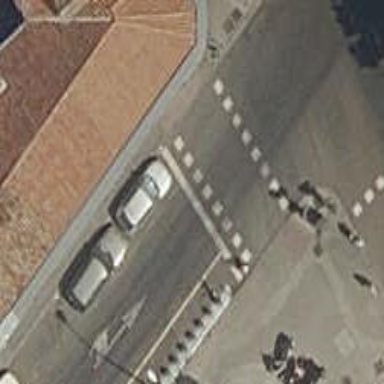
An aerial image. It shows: Zebra crossing with traffic signals.